Question:
i tried everything, i know that my program is drawing the correct vertices, i basically pointed it down to indices, here is the mainloop
'''
void mainLoop() {
while (!glfwWindowShouldClose(window)) {
glfwSwapBuffers(window);
glEnable(GL_DEPTH_TEST);
glClearColor(0.1, 0.1, 0.3, 1.0);
glClear(GL_COLOR_BUFFER_BIT | GL_DEPTH_BUFFER_BIT);
glfwPollEvents();
glFrontFace(GL_CW);
glDisable(GL_CULL_FACE);
glfwGetFramebufferSize(window, &WIDTH, &HEIGHT);
glViewport(1, 1, WIDTH, HEIGHT);
glm::mat4 view = glm::lookAt(
glm::vec3(1.2f, 1.2f, 1.2f),
glm::vec3(0.0f, 0.0f, 0.0f),
glm::vec3(0.0f, 0.0f, 1.0f)
);
glm::mat4 projectionmatrix = glm::perspective(glm::radians(45.0f), 800.0f / 800.0f, 1.0f, 10.0f);
glm::mat4 identitymatrix = glm::mat4(1.0f);
glm::mat4 modelmatrix = identitymatrix;
MVPmatrix = projectionmatrix * view * modelmatrix;
GLint loc = glGetUniformLocation(SHADERPROGRAM, "MVPmatrix");
glUniformMatrix4fv(loc, 1, GL_FALSE, &MVPmatrix[0][0]);
short vertex_index[] = { 2U, 4U, 1U, 8U, 6U, 5U, 5U, 2U, 1U, 6U, 3U, 2U, 3U, 8U, 4U, 1U, 8U, 5U, 2U, 3U, 4U, 8U, 7U, 6U, 5U, 6U, 2U, 6U, 7U, 3U, 3U, 7U, 8U, 1U, 4U, 8U };
glEnableVertexAttribArray(0);
glVertexAttribPointer(0, 3, GL_FLOAT, GL_FALSE, 0, 0);
glBufferData(GL_ELEMENT_ARRAY_BUFFER, sizeof(vertex_index) * sizeof(unsigned short), &vertex_index[0], GL_STATIC_DRAW);
glBufferData(GL_ARRAY_BUFFER, temp_vertices.size() * sizeof(glm::vec3), &temp_vertices[0], GL_STATIC_DRAW);
glUseProgram(SHADERPROGRAM);
glDrawElements(GL_TRIANGLES, sizeof(vertex_index) , GL_UNSIGNED_SHORT, (void*)0);
}
}
'''
i really dont know at this point and i've been trying for ages. The indices are straight from a obj file so are the vertices. Also i tried turning off culling without success, also i tried adding manual indices amounts and even tried to offset them.
importing the verts for a cube works perfectly fine, but as soon as i try to make a indexed cube oops.
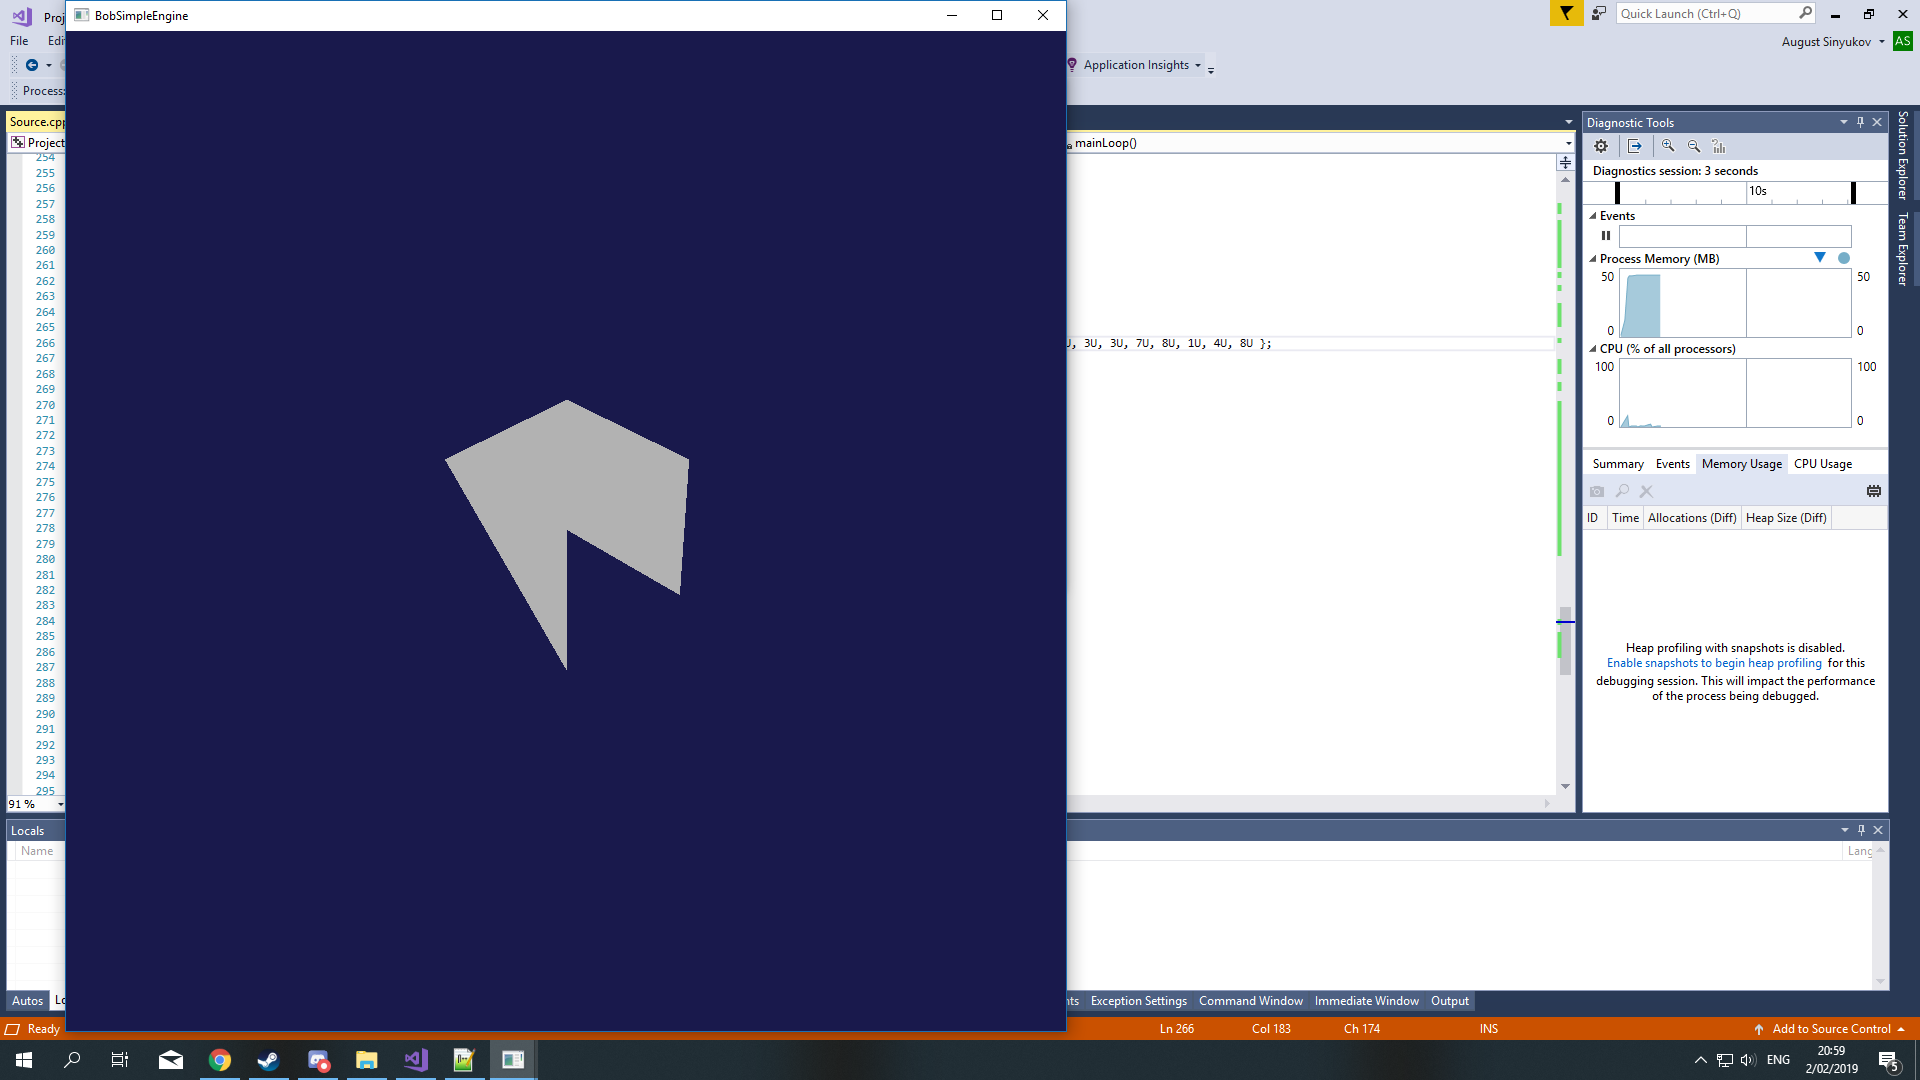
Answer: I have found 2 issues in your code:
1.) Element indices start at 0 rather than 1.
Either decrement all the the vertex indies in the 'vertex_index' array or add a "dummy" vertex coordinate at begin of 'temp_vertices', to solve the issue.
2.) The 2nd parameter or <URL> is the number of the indices rather than the size of the index buffer in bytes:
'glDrawElements(GL_TRIANGLES, sizeof(vertex_index), GL_UNSIGNED_SHORT, (void*)0);'
'glDrawElements(GL_TRIANGLES, sizeof(vertex_index)/sizeof(short), GL_UNSIGNED_SHORT, (void*)0);'
But I recommend to put the indices in 'std::vector<short>' and to use 'std::vector::size()'.
---
Further use the 'WIDTH' and 'HEIGHT' when setting up the projection matrix, for calculating the aspect ratio of the viewport.
Except of that your code works fine. I used the following projection and view matrix
'''
glm::mat4 view = glm::lookAt(
glm::vec3(2.0f, 2.0f, 2.0f), glm::vec3(0.0f, 0.0f, 0.0f), glm::vec3(0.0f, 0.0f, 1.0f));
glm::mat4 projectionmatrix = glm::perspective(
glm::radians(90.0f), (float)WIDTH / (float)HEIGHT, 0.1f, 10.0f);
'''
And <URL>
'''
glPolygonMode(GL_FRONT_AND_BACK, GL_LINE);
'''
To generate the following image
<URL>